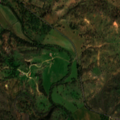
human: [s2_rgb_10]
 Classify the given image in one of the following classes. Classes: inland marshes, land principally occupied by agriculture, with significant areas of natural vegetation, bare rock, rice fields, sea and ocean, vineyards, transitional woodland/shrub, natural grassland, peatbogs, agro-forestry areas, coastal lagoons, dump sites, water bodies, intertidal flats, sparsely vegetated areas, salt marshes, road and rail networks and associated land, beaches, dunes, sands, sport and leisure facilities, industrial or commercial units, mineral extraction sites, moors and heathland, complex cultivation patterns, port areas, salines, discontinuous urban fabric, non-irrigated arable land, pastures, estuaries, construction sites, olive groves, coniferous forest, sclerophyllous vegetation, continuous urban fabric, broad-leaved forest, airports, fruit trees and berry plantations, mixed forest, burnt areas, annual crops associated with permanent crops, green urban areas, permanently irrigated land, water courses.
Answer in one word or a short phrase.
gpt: complex cultivation patterns, agro-forestry areas, broad-leaved forest, transitional woodland/shrub